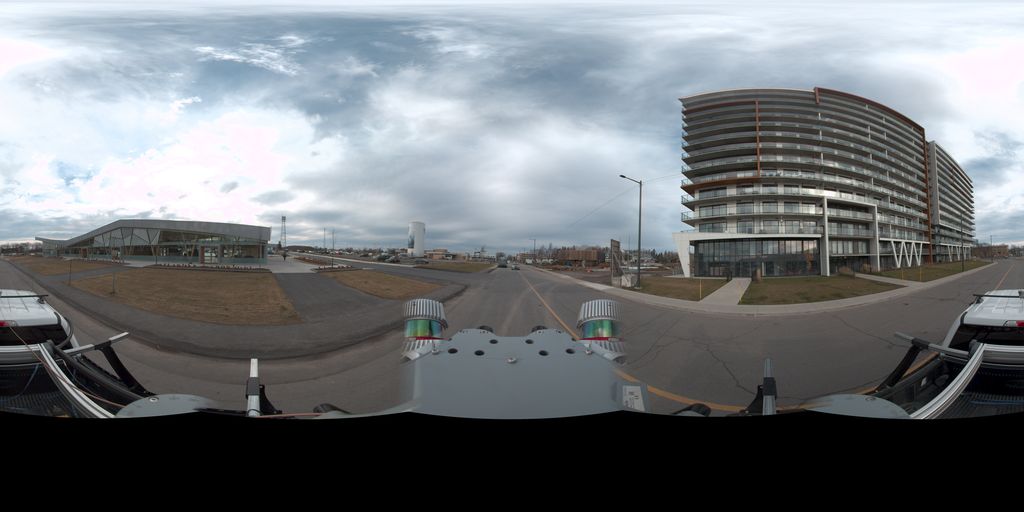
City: quebec_city